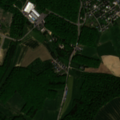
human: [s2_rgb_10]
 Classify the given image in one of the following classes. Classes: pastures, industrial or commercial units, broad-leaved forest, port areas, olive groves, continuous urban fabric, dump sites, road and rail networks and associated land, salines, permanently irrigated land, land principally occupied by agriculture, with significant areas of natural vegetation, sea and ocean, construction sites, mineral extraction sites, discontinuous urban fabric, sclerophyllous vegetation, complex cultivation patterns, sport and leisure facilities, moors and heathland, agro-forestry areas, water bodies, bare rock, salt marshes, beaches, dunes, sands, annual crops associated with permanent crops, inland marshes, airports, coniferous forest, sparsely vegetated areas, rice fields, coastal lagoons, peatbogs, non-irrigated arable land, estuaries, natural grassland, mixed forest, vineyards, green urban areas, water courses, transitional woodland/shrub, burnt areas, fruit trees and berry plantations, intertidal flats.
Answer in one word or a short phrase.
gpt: discontinuous urban fabric, non-irrigated arable land, complex cultivation patterns, broad-leaved forest